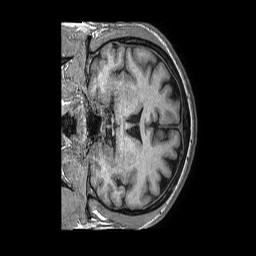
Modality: T1w
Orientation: coronal
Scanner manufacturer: philips
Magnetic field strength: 1.5 T
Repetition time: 0.007585 s
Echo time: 0.003462 s